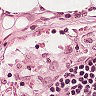
Metastatic tissue present: no